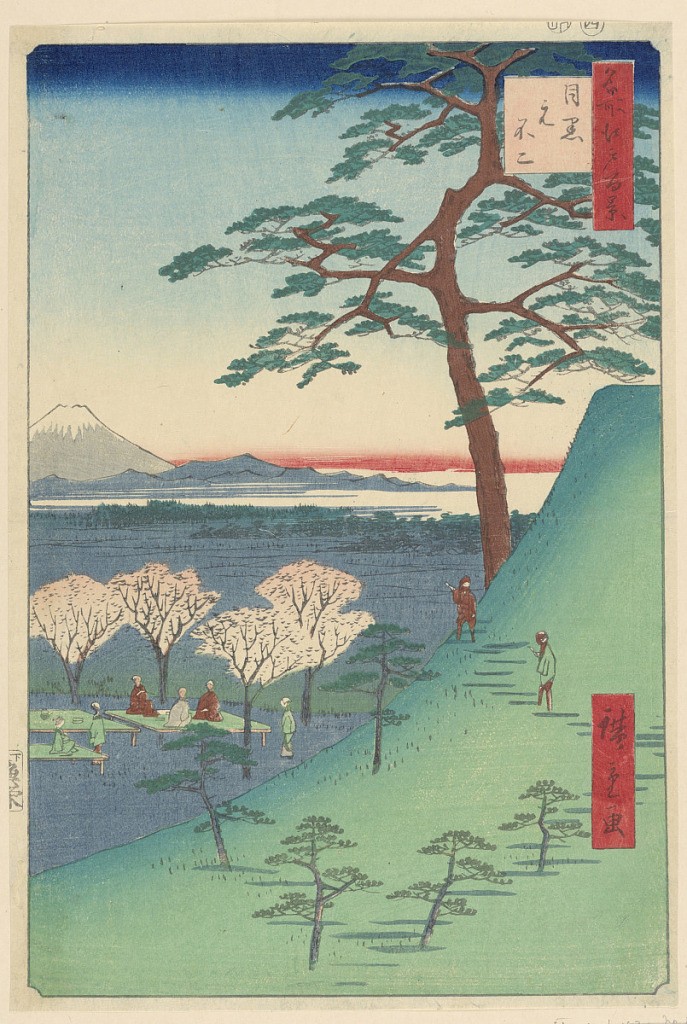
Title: Viewing of Cherry Blossoms
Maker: Ando Hiroshige, Japanese, 1797–1858
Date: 1797-1858
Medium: Woodblock print in colored ink on paper
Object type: Print
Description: This scene depicts people sitting under the blossoming cherry trees, contemplating life, and enjoying nature's wonders. Two people took a walk and are getting a better view of Mount Fuji from a higher altitude. This is a typical landscape view by Hiroshige, who is excellent at recreating beautiful landscapes of Japan.